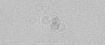
Label: camera_spot